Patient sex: F
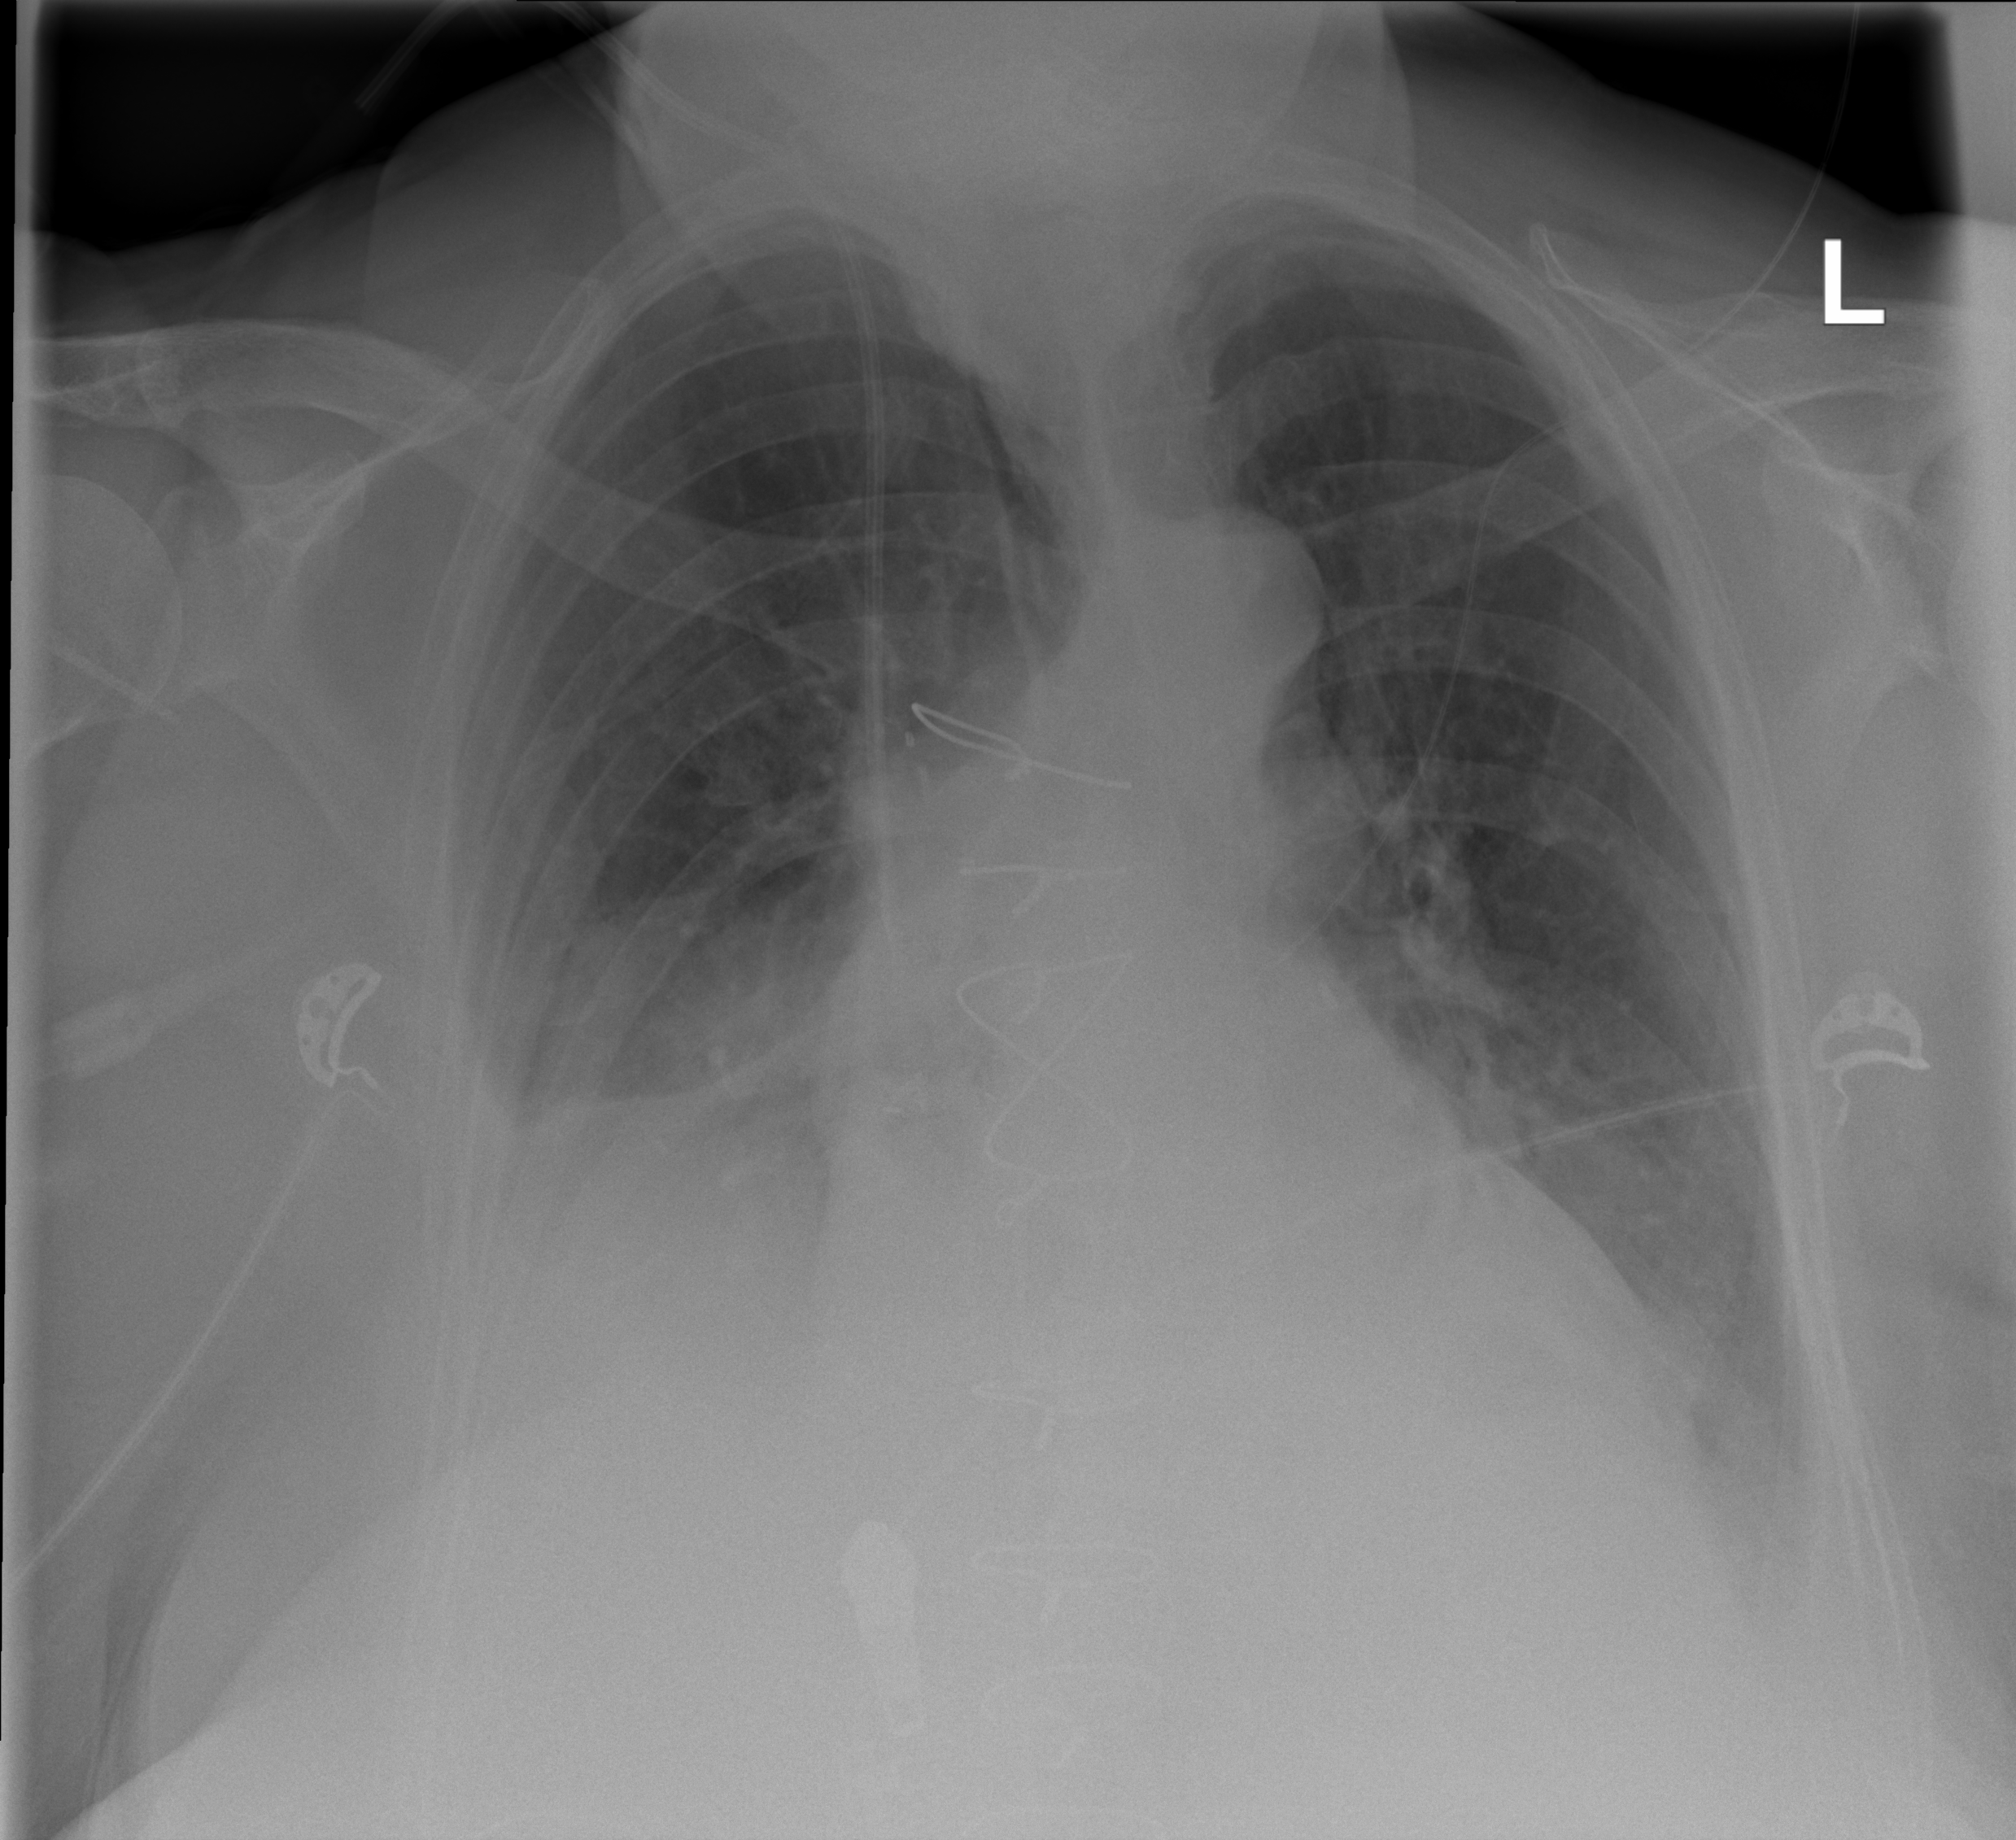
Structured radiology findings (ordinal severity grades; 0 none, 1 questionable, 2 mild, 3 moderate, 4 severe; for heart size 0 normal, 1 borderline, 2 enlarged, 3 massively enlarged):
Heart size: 0
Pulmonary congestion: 2
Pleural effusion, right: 3
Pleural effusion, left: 2
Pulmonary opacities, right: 1
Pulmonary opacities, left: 0
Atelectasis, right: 2
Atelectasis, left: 2